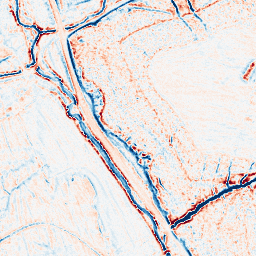
Category: edge_preserving
Decomposition family: bilateral
Decomposition parameters: d: 9
sigma_color: 75
sigma_space: 150
Upsampling method: regularized
Upsampling parameters: scale: 4
lambda_reg: 0.001
Upsampling scale: 4